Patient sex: M
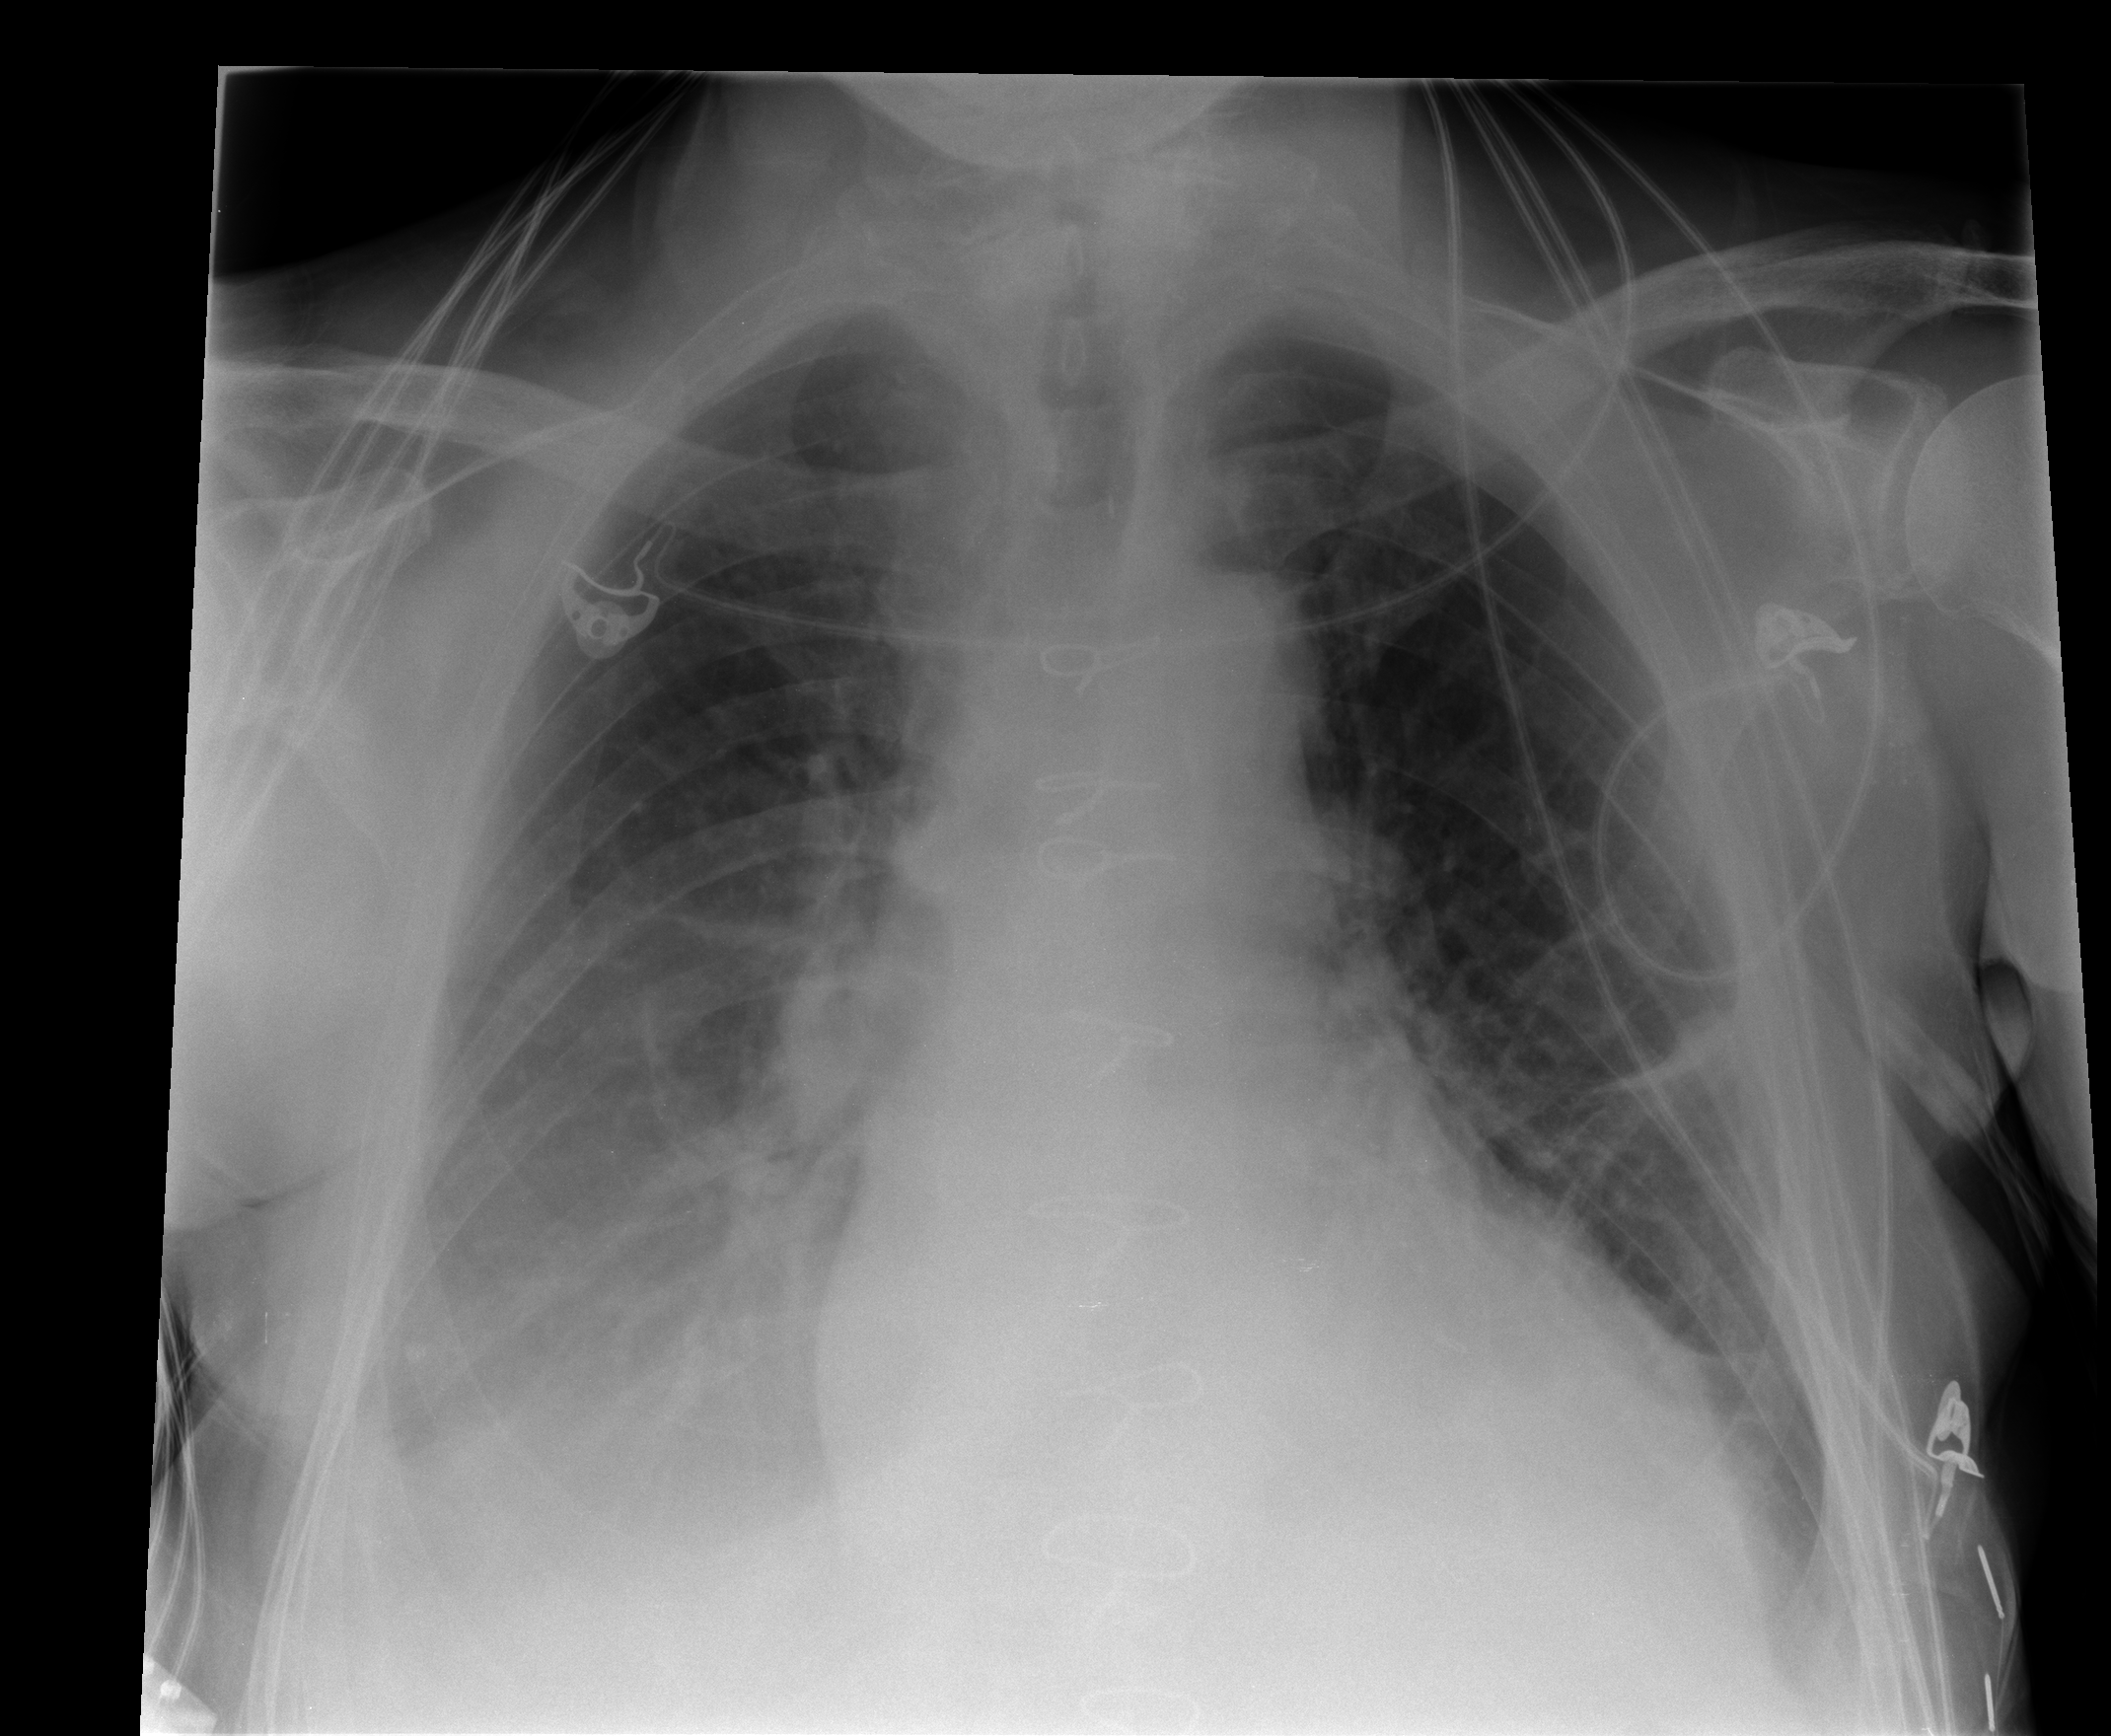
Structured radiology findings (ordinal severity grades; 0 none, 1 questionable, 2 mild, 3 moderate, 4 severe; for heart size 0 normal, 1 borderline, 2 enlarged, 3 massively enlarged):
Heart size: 2
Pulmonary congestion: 2
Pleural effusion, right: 3
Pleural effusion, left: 1
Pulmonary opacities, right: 0
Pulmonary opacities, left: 0
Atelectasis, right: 2
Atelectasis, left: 2